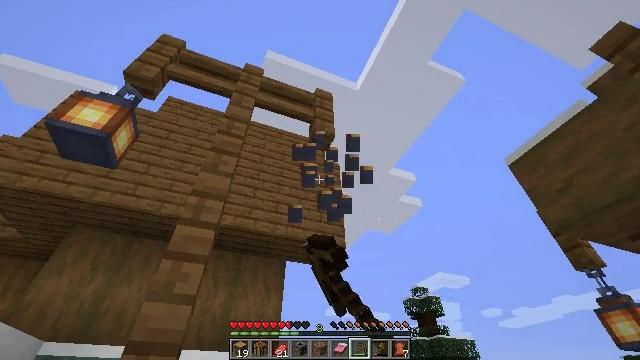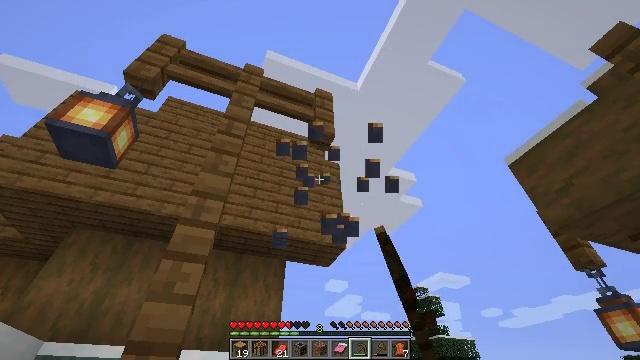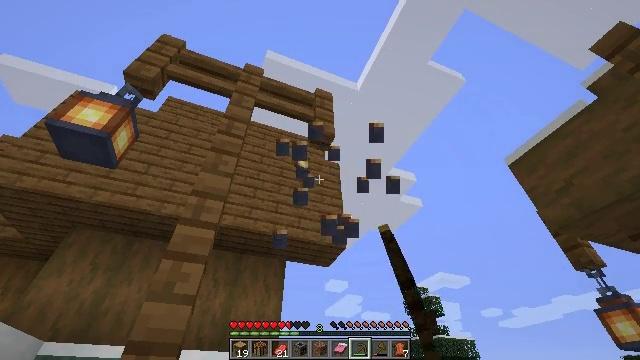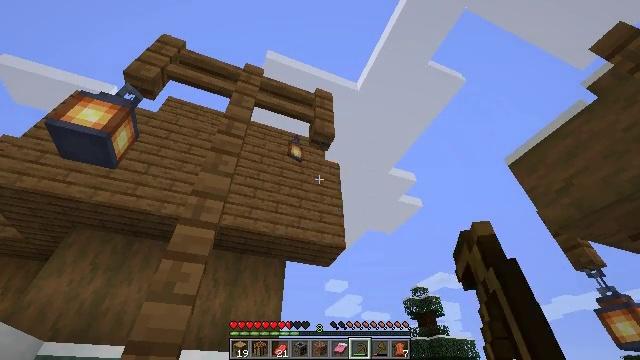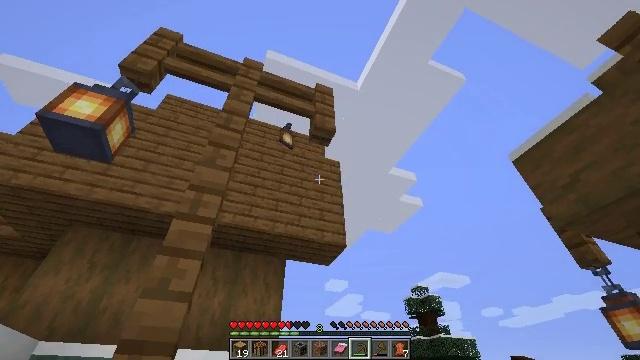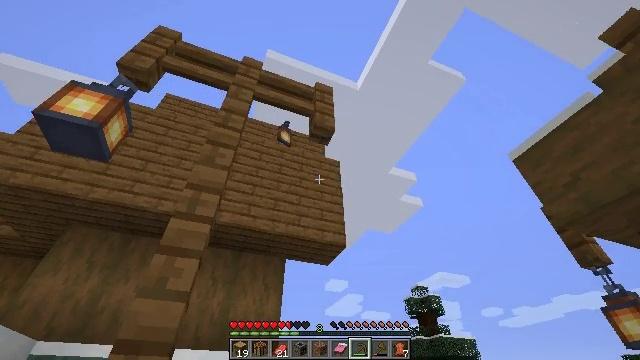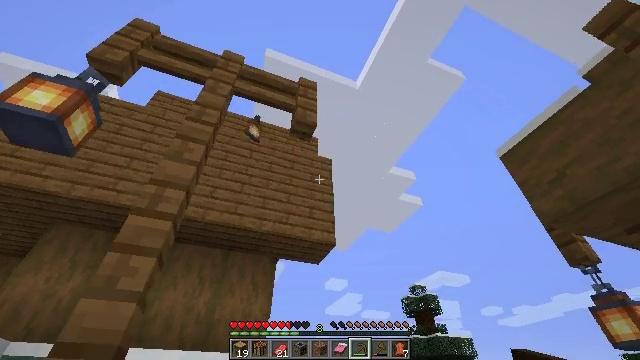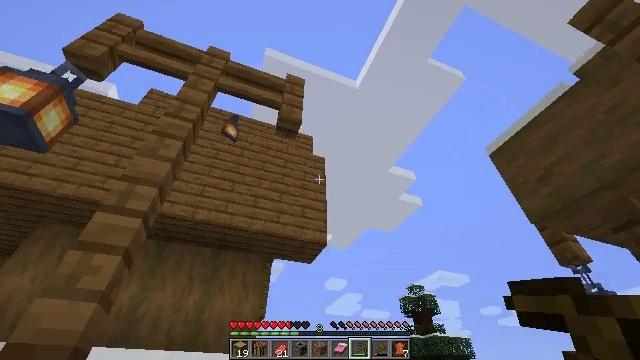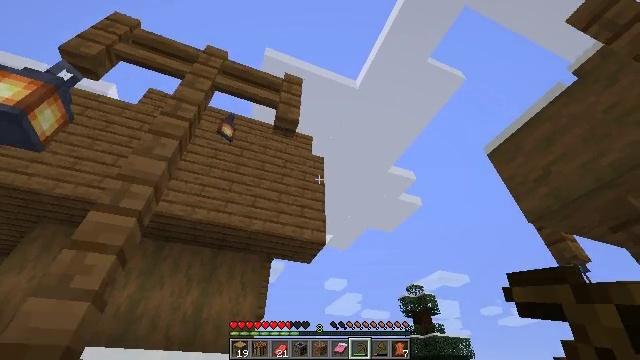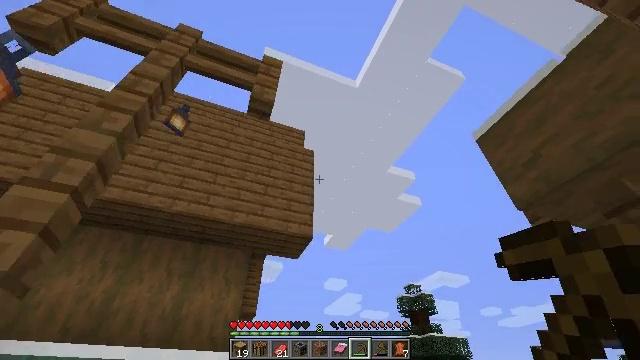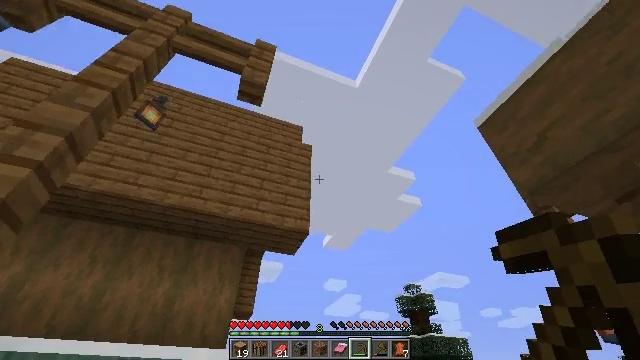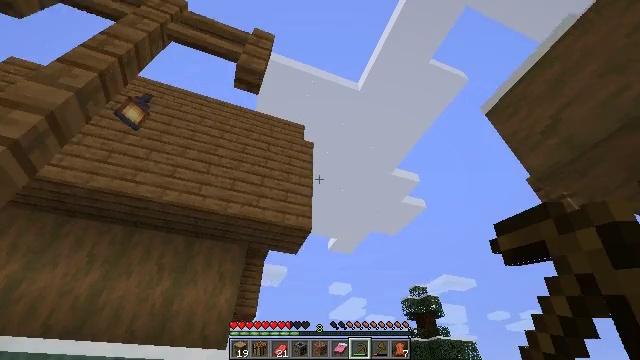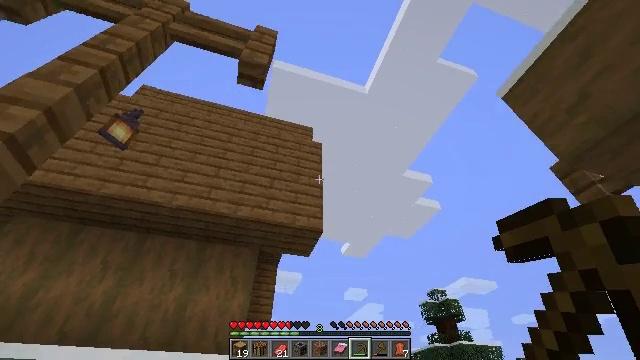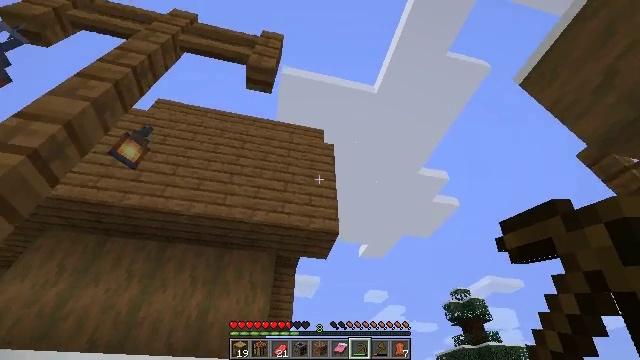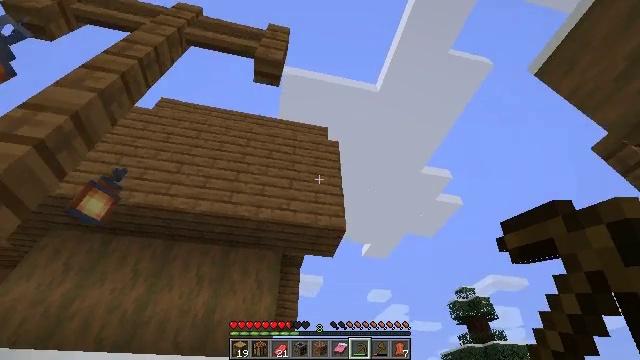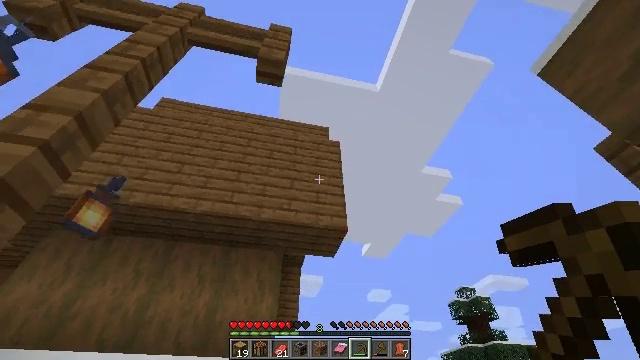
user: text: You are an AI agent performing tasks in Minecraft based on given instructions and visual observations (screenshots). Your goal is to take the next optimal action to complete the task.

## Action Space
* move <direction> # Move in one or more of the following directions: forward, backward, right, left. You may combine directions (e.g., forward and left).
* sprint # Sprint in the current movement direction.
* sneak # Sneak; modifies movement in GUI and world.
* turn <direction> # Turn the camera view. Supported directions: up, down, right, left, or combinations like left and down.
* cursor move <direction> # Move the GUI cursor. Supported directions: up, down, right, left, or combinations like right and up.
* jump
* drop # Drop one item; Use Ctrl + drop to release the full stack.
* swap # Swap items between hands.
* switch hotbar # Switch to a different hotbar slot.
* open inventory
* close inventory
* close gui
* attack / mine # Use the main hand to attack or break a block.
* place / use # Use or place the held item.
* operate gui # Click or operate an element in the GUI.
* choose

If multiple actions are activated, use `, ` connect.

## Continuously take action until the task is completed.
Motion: motion action
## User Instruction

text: Mine the lantern.
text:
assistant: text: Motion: attack / mine
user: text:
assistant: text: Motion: attack / mine
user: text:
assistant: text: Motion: attack / mine
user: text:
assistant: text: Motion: move forward, attack / mine
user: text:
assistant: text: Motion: move forward and move right, attack / mine
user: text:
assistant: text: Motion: move forward and move right
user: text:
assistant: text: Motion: move forward and move right
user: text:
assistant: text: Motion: move forward and move right
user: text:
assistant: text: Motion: move forward
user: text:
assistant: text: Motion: move forward
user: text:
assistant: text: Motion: move forward, turn left
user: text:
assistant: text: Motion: turn left and up
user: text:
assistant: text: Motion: turn left
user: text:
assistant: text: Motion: move left
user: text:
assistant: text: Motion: move left
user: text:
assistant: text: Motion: move left
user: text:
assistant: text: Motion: move left
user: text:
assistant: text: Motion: no_op
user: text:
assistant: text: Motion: no_op
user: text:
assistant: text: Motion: no_op
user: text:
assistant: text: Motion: turn down
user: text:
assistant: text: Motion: turn right and down
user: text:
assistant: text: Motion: turn right and down
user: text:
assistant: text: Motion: turn right and down
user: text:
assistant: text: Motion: turn left and down
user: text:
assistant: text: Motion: turn left and down
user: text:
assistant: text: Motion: turn left and down
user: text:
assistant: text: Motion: turn left and down
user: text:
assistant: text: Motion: move forward
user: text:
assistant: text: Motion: move forward, jump